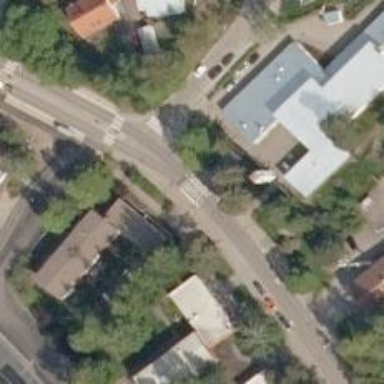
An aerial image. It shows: Footway crossing.